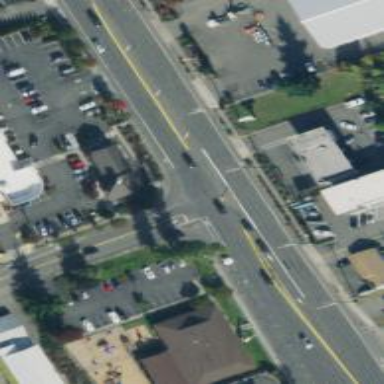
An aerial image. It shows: Asphalt road with primary link designation.